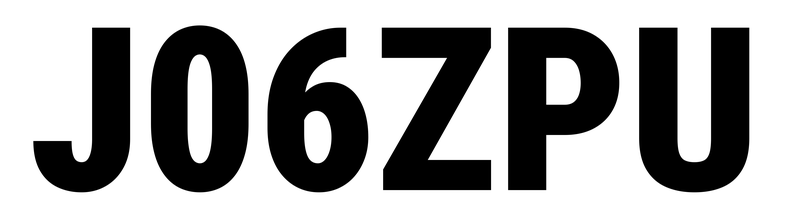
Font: Roboto_Condensed_Black